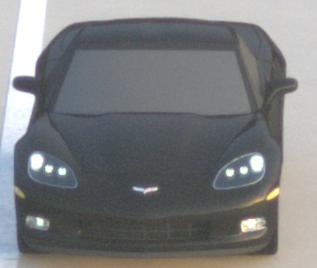
Make: Chevrolet
Model: Corvette Coupé
Detailed model: Corvette (C6) Coupé
Model produced from: 2005/02
Model produced until: 2008/03
Doors: 3
Color: black
Road condition: dry road
Daytime: dawn
Contrast: medium contrast